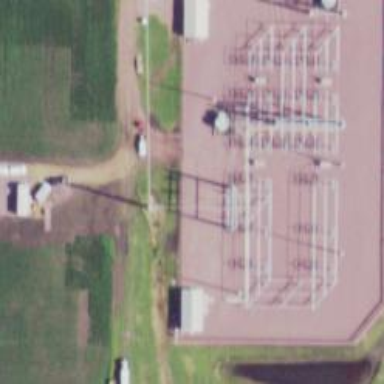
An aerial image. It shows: Power tower.